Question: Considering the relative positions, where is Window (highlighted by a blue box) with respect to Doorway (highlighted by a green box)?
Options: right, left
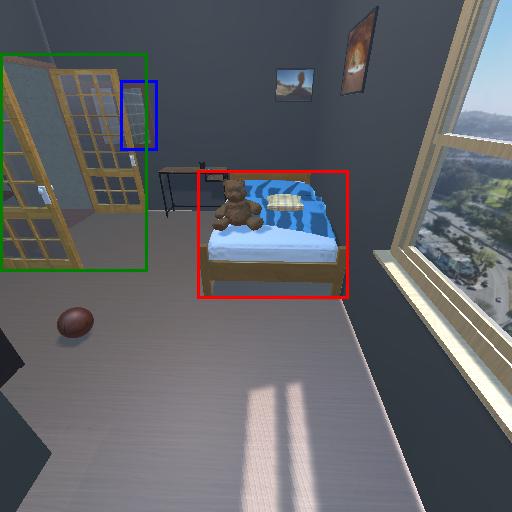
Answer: right